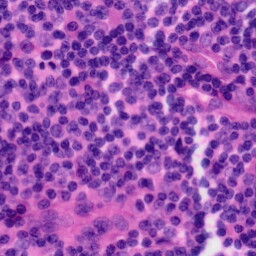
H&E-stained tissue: Tonsil